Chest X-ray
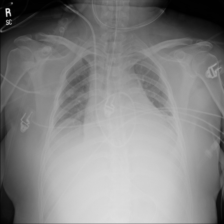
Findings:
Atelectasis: negative
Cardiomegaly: negative
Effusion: negative
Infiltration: negative
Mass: negative
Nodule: negative
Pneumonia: negative
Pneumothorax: negative
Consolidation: negative
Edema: negative
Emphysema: negative
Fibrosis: negative
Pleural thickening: negative
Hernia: negative